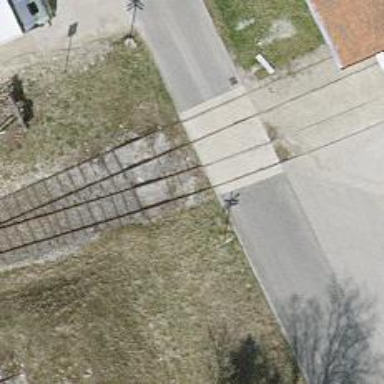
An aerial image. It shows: Railway level crossing.